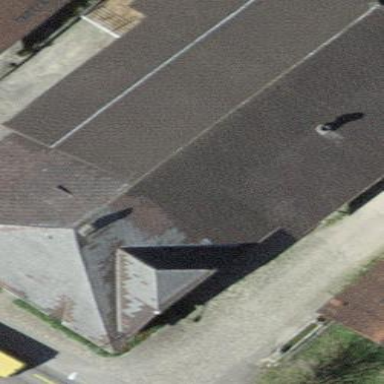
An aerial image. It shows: Farm building.